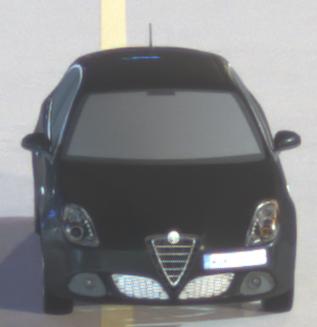
Make: Alfa Romeo
Model: Giulietta 1.4 TB 16V
Detailed model: Giulietta (940)
Model produced from: 2010/05
Model produced until: 2013/03
Doors: 5
Color: black
Road condition: dry road
Daytime: night
Contrast: high contrast